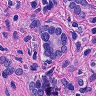
Metastatic tissue present: yes